Field crop: maize
Growth stage: 2
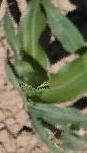
Species: maize